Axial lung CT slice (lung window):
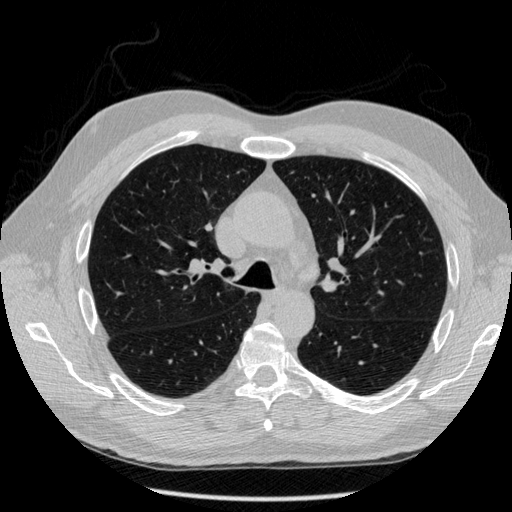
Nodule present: no